Question: I have a problem which has an solution that can be solved by iteration, but I'm wondering if there's a more elegant solution using regular expressions and 'split()'
I have a string (which excel is putting on the clipboard), which is, in essence, comma delimited. The caveat is that when the cell values contain a comma, the whole cell is surrounded with quotation marks (presumably to escape the commas within that string). An example string is as follows:
'''
123,12,"12,345",834,54,"1,111","98,273","1,923,002",23,"1,243"
'''
Now, I want to elegantly split this string into individual cells, but the catch is I cannot use a normal split expression with comma as a delimiter, because it will divide cells that contain a comma in their value. Another way of looking at this problem, is that I can split on a comma if there is an number of quotation marks preceding the comma.
This is easy to solve with a loop, but I'm wondering if there's a regular expression.split function capable of capturing this logic. In an attempt to solve this problem, I constructed the Deterministic Finite Automata (DFA) for the logic.

The question now is reduced to the following: is there a way to split this string such that a new array element (corresponding to /s) is produced each time the final state (state 4 here) is reached in a DFA?
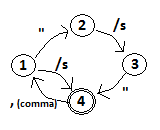
Answer: Using regex (unescaped): '(?:(?:"[^"]*")|(?:[^,]*))'
Use that and call Regex.Matches() which is .NET, or its analog in other platforms.
You could further expand the above to this: '^(?:(?:"(?<Value>[^"]*)")|(?<Value>[^,]*))(?:,(?:(?:"(?<Value>[^"]*)")|(?<Value>[^,]*)))*$'
This will parse the whole string in 1 shot, but you need named groups and multi-capture per group for this to work (.NET supports it).